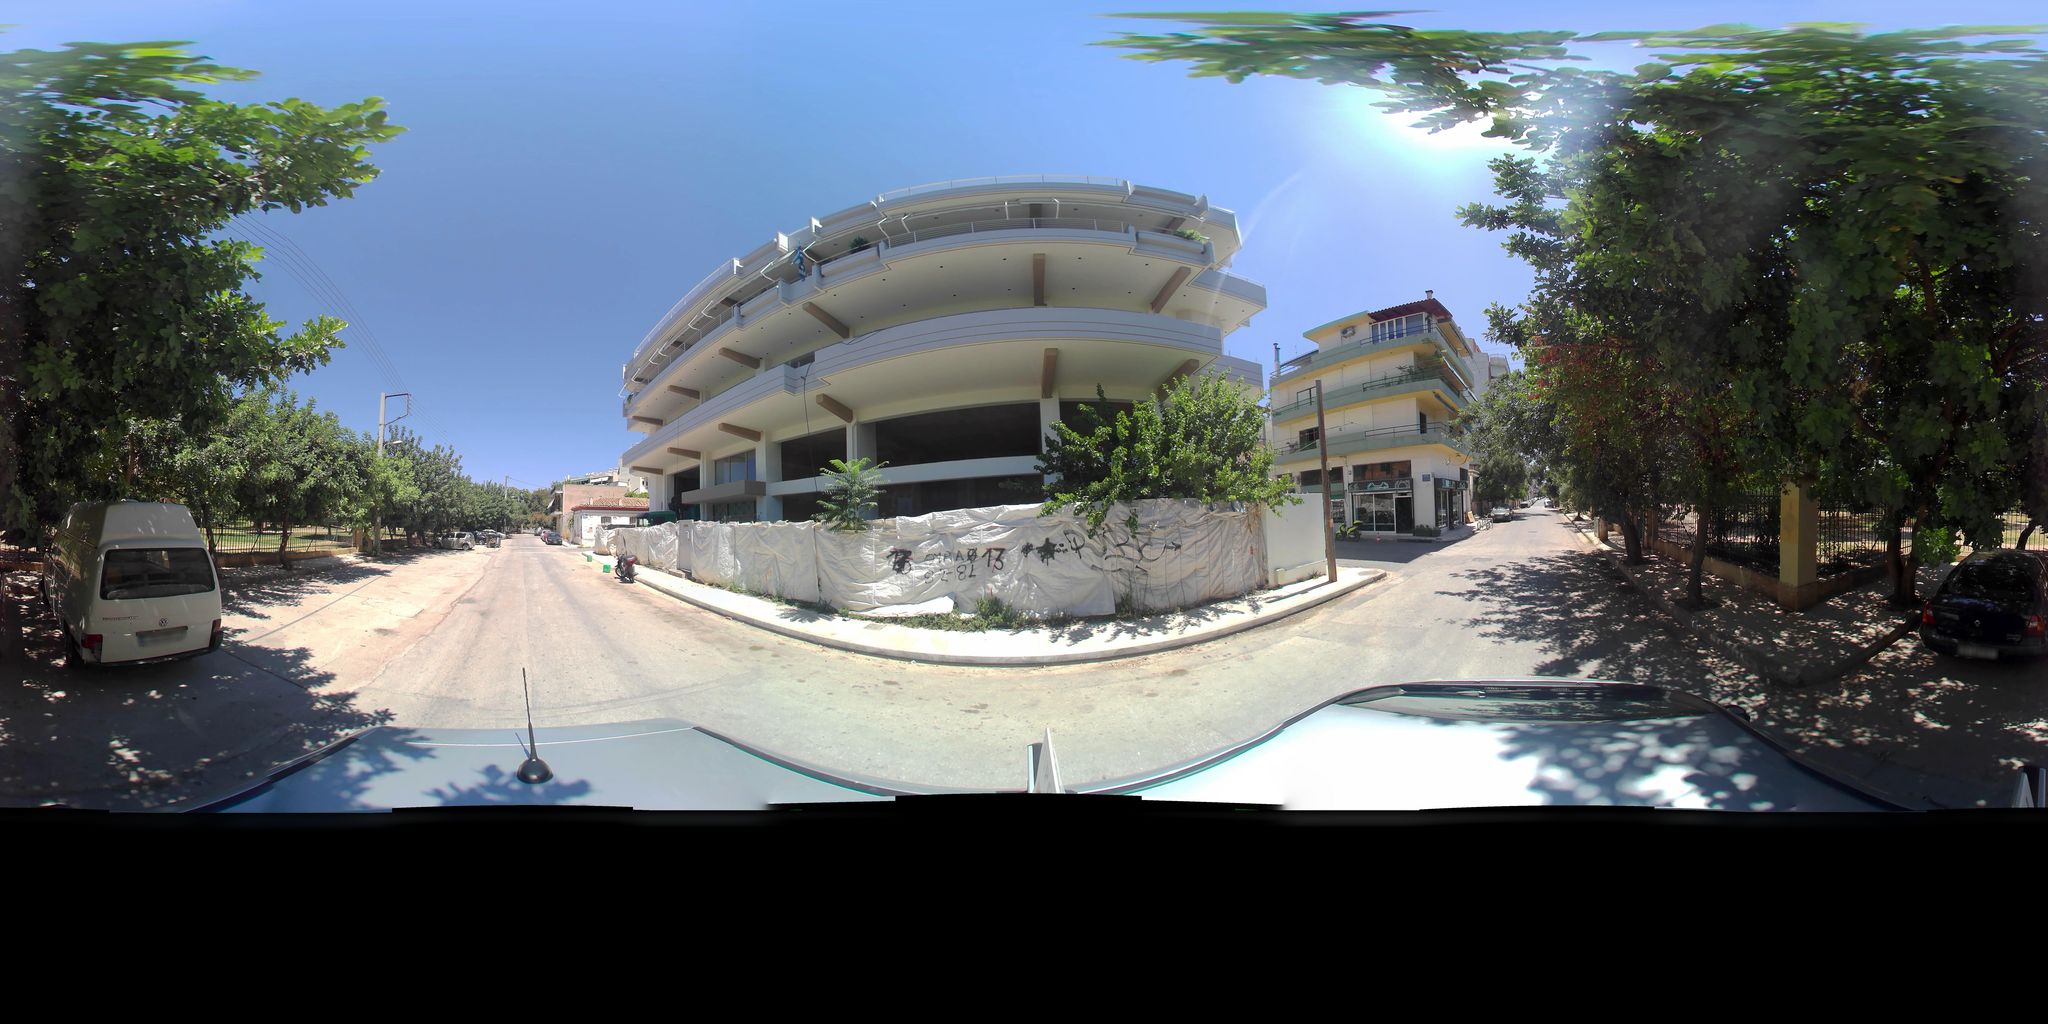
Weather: clear
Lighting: day
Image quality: slightly poor
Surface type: railway
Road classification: residential
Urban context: urban centre
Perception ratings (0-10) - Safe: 2, Lively: 4.79, Beautiful: 6.36, Boring: 4.78, Depressing: 9.17, Wealthy: 6.08